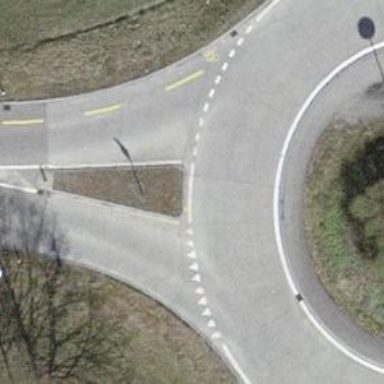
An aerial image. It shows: Tertiary road with concrete surface and designated cycle lane.